Question: If I run the setup.exe of my application, and the certificate is not a trusted certificate in the store. I get the following dialog box.

And as long as the user clicks everything is fine.
Now I have another application, Portal, that launches ClickOnce applications.
Portal is installed and already accepted the certificate (different pfx file).
Now when the Portal goes to launch application 1 through code, the above prompt doesn't get shown (because it is already running under the security context?). Most of the code is from the <URL> from Microsoft's website.
Now when application 1 runs, it gets errors that the user has denied the privliges. I understand this as because the user never clicked the above warning, application 1 does not have the permissions it needs. From Microsoft's website:
> If the application uses Trusted Application Deployment, the common language runtime
(CLR) trust manager examines the deployment manifest to determine whether it contains
a valid trust license. If the deployment manifest does not contain a valid trust
license, ClickOnce stops the installation and throws a TrustNotGrantedException.
Update will never display a prompt asking the user if they want to grant the
application permission to run.
So I am left with some options.
- Get a valid certificate. Now for these applications, we can't justify the cost of about $400 for two years. I am looking into creating our own, however, getting the certificate deployed to the internal client machines is something that the network team may be comfortable with. What is invovled in adding certificates to the Trusted root throughout the company.- Or somehow detect if the application is installed. If not, call out to setup.exe. If so run, the existing deploy code. How do I determine if an application is already installed?
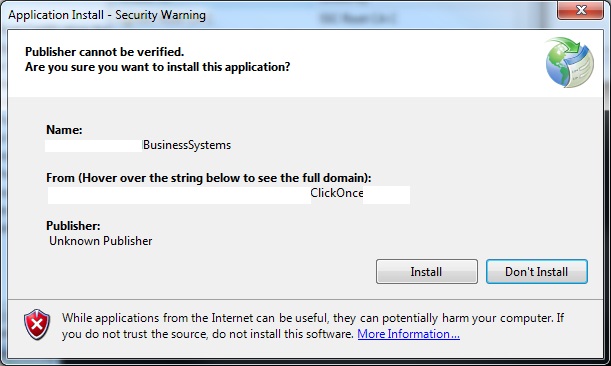
Answer: So the way I solved this is to look to see if the app was already installed. If so run the .application file, if not run the setup.exe file as if the user clicked on it.
'''
If (Not System.IO.File.Exists(String.Format(app.ApplicationLaunchDirectory, Environment.GetFolderPath(Environment.SpecialFolder.UserProfile)))) Then
Process.Start(app.ApplicationSetupDirectory)
Else
Dim deploymentUri As New Uri(app.ApplicationLocation)
inPlaceHosting = New InPlaceHostingManager(deploymentUri, False)
appInfo = app
pf.SetValues("Starting Application", 0)
pf.Show()
inPlaceHosting.GetManifestAsync()
End If
'''
Where
'''
ApplicationLaunchDirectory = {0}\AppData\Roaming\Microsoft\Windows\Start Menu\Programs\App\App.appref-ms
ApplicationSetupDirectory = <NetworkDrive>\App\setup.exe
ApplicationLocation = <NetworkDrive>\App\App.application
'''